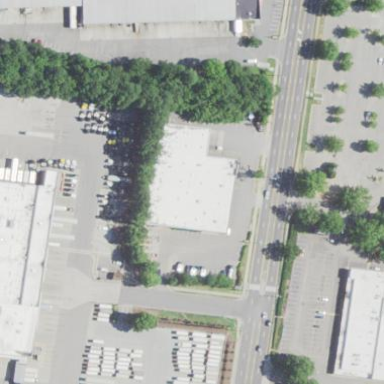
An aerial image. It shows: Commercial building.